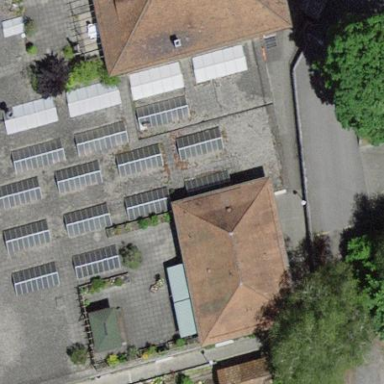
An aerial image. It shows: Building with hipped roof.